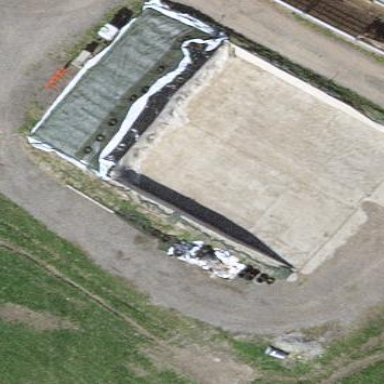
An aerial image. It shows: Bunker silo.